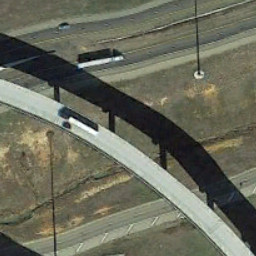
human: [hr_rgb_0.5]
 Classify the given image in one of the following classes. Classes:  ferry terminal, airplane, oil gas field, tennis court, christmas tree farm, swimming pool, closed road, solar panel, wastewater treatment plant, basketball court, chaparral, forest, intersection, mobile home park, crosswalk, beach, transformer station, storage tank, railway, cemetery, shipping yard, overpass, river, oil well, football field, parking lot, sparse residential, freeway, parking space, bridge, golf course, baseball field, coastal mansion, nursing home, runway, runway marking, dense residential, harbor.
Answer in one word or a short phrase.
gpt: overpass